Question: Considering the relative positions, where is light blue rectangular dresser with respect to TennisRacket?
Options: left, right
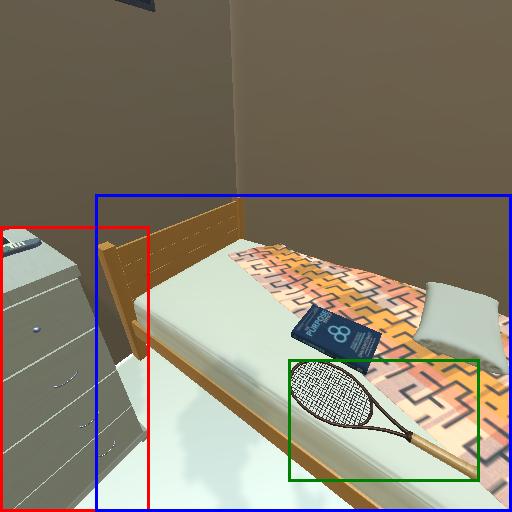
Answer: left